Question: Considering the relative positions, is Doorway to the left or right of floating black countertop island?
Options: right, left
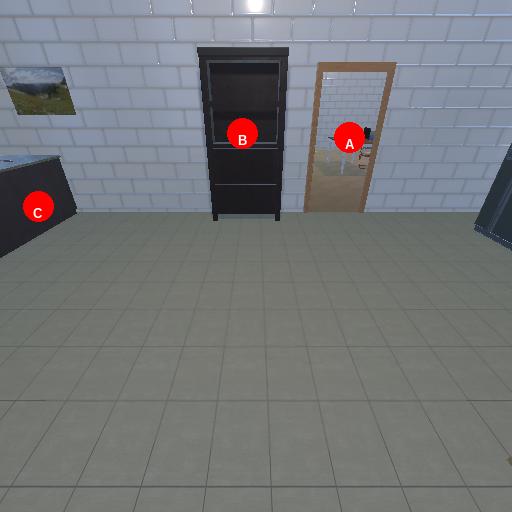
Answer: right